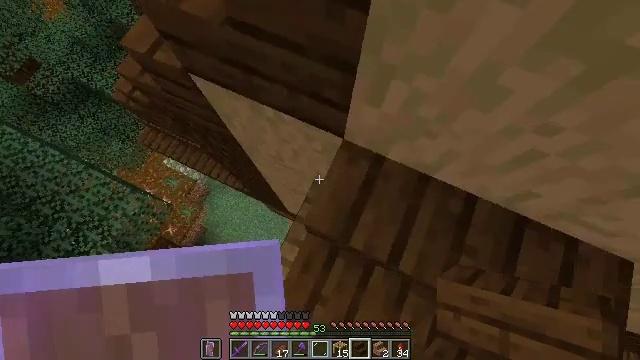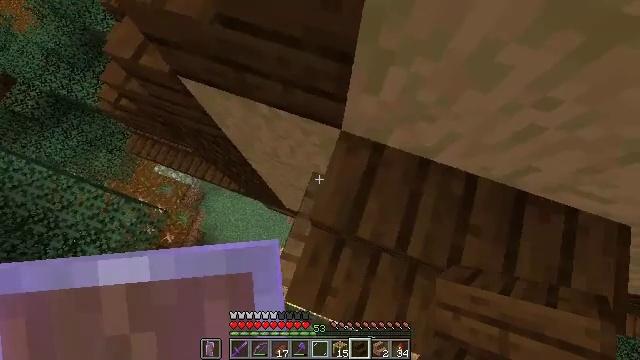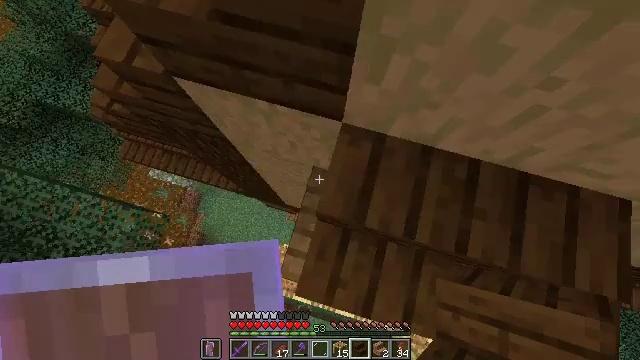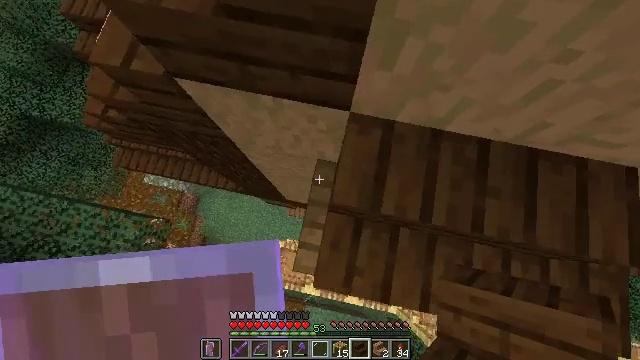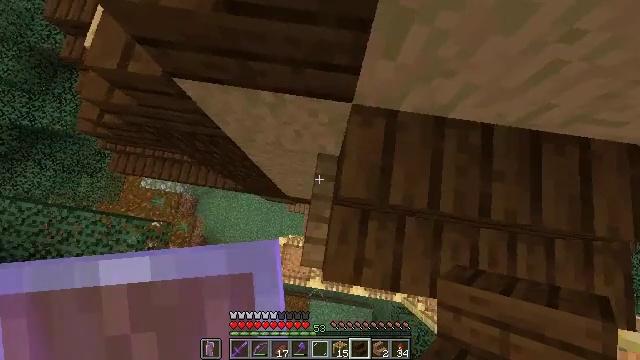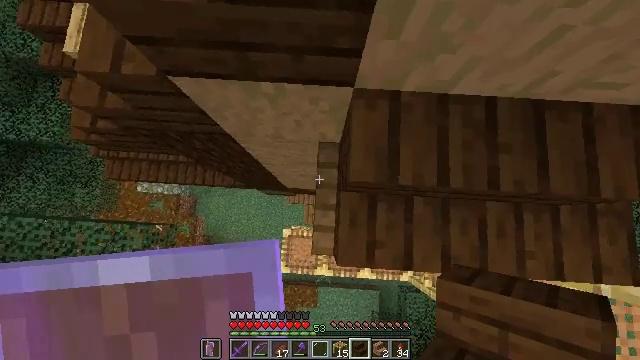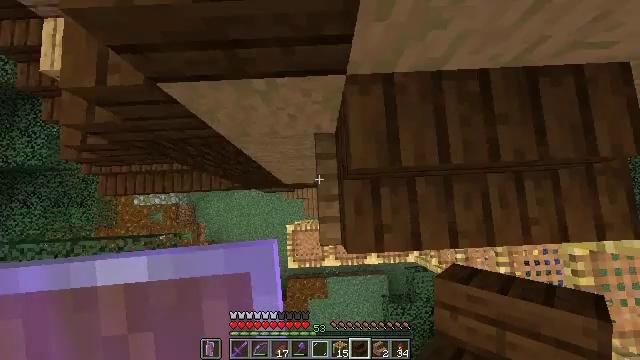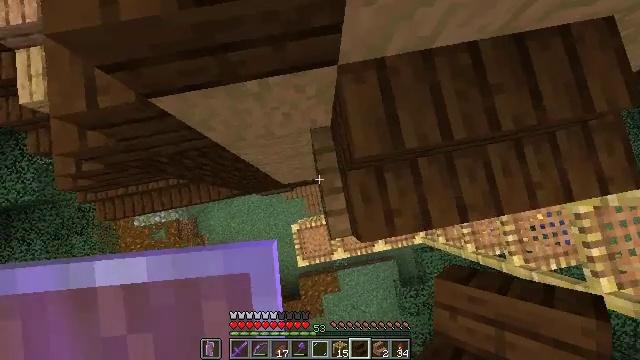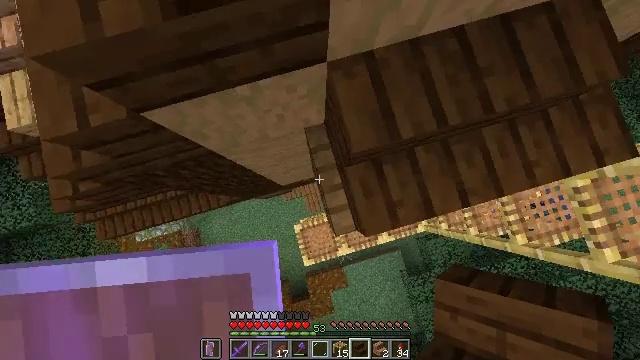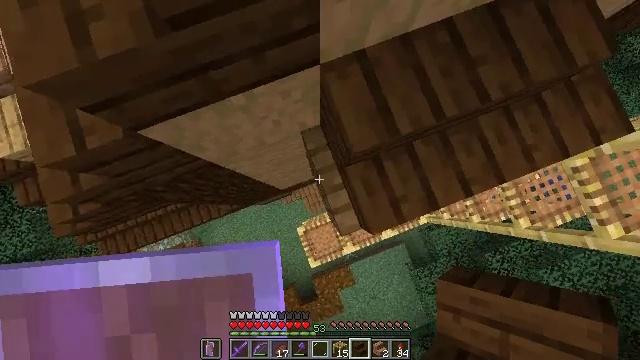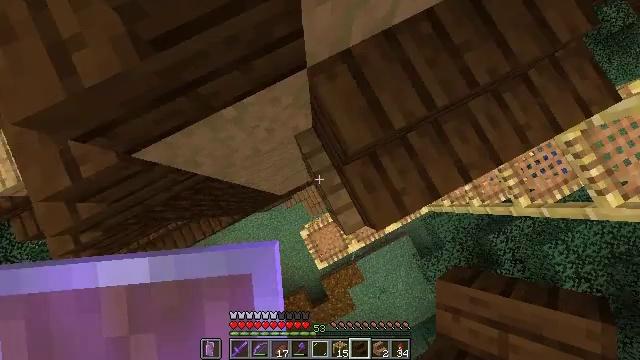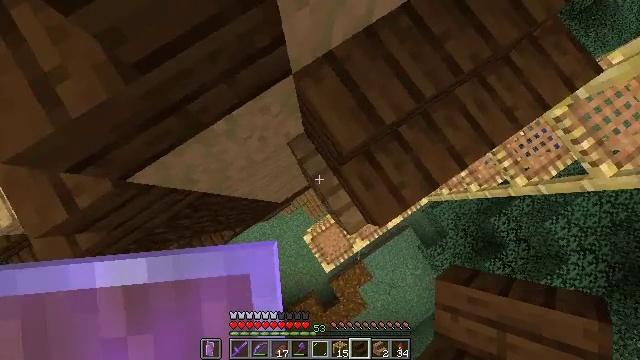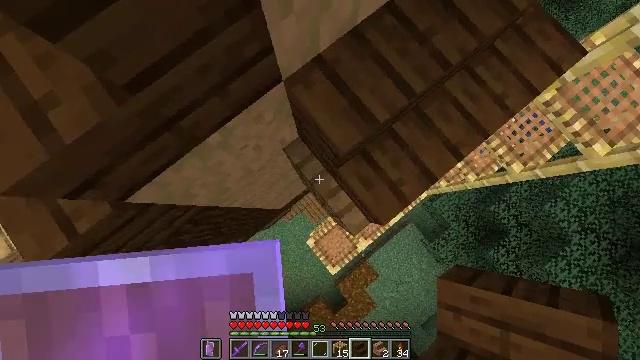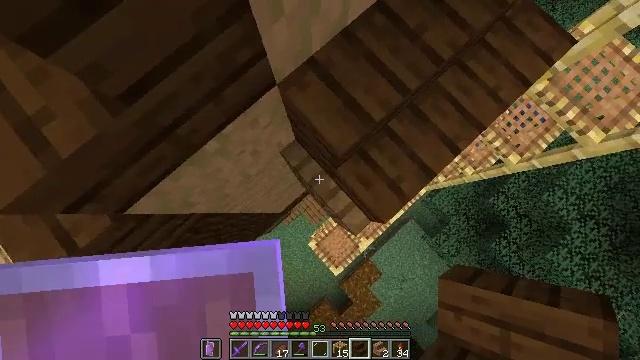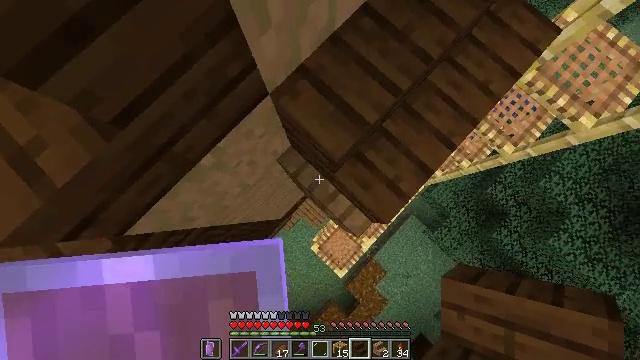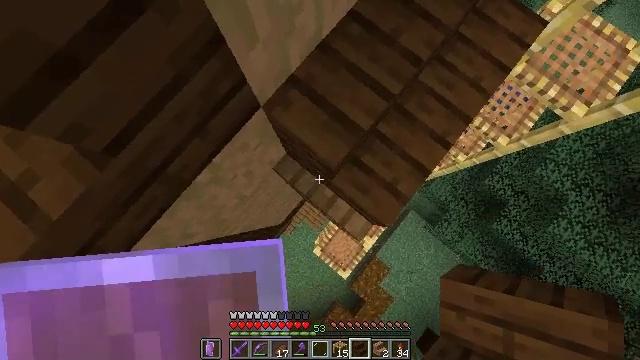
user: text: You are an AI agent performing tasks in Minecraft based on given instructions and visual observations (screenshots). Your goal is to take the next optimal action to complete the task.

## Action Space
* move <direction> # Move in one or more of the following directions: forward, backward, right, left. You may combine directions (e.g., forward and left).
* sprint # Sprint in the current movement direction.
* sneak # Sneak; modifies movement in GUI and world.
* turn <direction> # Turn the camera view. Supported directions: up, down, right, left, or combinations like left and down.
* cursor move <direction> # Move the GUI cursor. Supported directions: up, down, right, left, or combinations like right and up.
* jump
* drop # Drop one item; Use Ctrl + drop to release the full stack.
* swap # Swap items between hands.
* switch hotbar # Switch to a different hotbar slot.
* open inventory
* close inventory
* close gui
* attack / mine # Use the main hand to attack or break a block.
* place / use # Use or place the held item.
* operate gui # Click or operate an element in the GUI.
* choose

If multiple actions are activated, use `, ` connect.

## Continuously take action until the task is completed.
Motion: motion action
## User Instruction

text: Harvest the dark oak stairs for reuse.
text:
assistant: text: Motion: move left, sneak, turn right and down
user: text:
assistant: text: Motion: move left, sneak, turn right and down
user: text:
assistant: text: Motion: move left, sneak, turn right and down
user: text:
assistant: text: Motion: move left, sneak, turn right and down
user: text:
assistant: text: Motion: move left, sneak, turn right and down
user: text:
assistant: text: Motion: move left, sneak, turn right and down
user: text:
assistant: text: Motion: move left, sneak, turn right
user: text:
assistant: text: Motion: move left, sneak, turn right
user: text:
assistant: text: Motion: move left, sneak, turn right
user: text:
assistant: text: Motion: move left, sneak, turn right
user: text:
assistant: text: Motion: sneak, turn right
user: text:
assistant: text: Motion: sneak, turn right
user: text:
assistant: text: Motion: sneak, turn right
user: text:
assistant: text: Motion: move forward, sneak, turn right
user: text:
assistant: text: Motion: move forward, sneak, turn right
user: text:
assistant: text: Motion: move forward, sneak, turn right
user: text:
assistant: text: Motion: move forward, sneak, turn right
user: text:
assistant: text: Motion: sneak, turn right
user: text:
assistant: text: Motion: sneak, turn right
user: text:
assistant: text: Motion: sneak, turn right
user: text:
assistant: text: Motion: sneak, turn right
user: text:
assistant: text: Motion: sneak, turn right
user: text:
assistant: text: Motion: sneak, turn right
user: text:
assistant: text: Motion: sneak, turn right
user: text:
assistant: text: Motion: sneak, turn right
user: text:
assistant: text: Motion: sneak, turn right
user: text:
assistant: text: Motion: sneak
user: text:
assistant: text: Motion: sneak
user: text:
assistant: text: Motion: sneak
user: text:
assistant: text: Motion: sneak